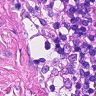
Metastatic tissue present: no